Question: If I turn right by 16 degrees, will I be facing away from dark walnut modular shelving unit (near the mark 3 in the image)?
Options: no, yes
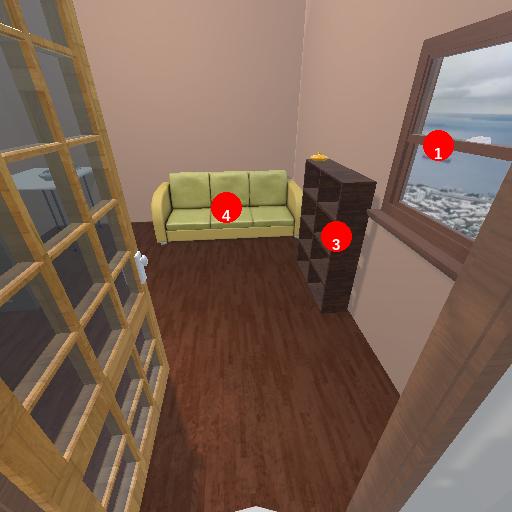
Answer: no